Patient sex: M
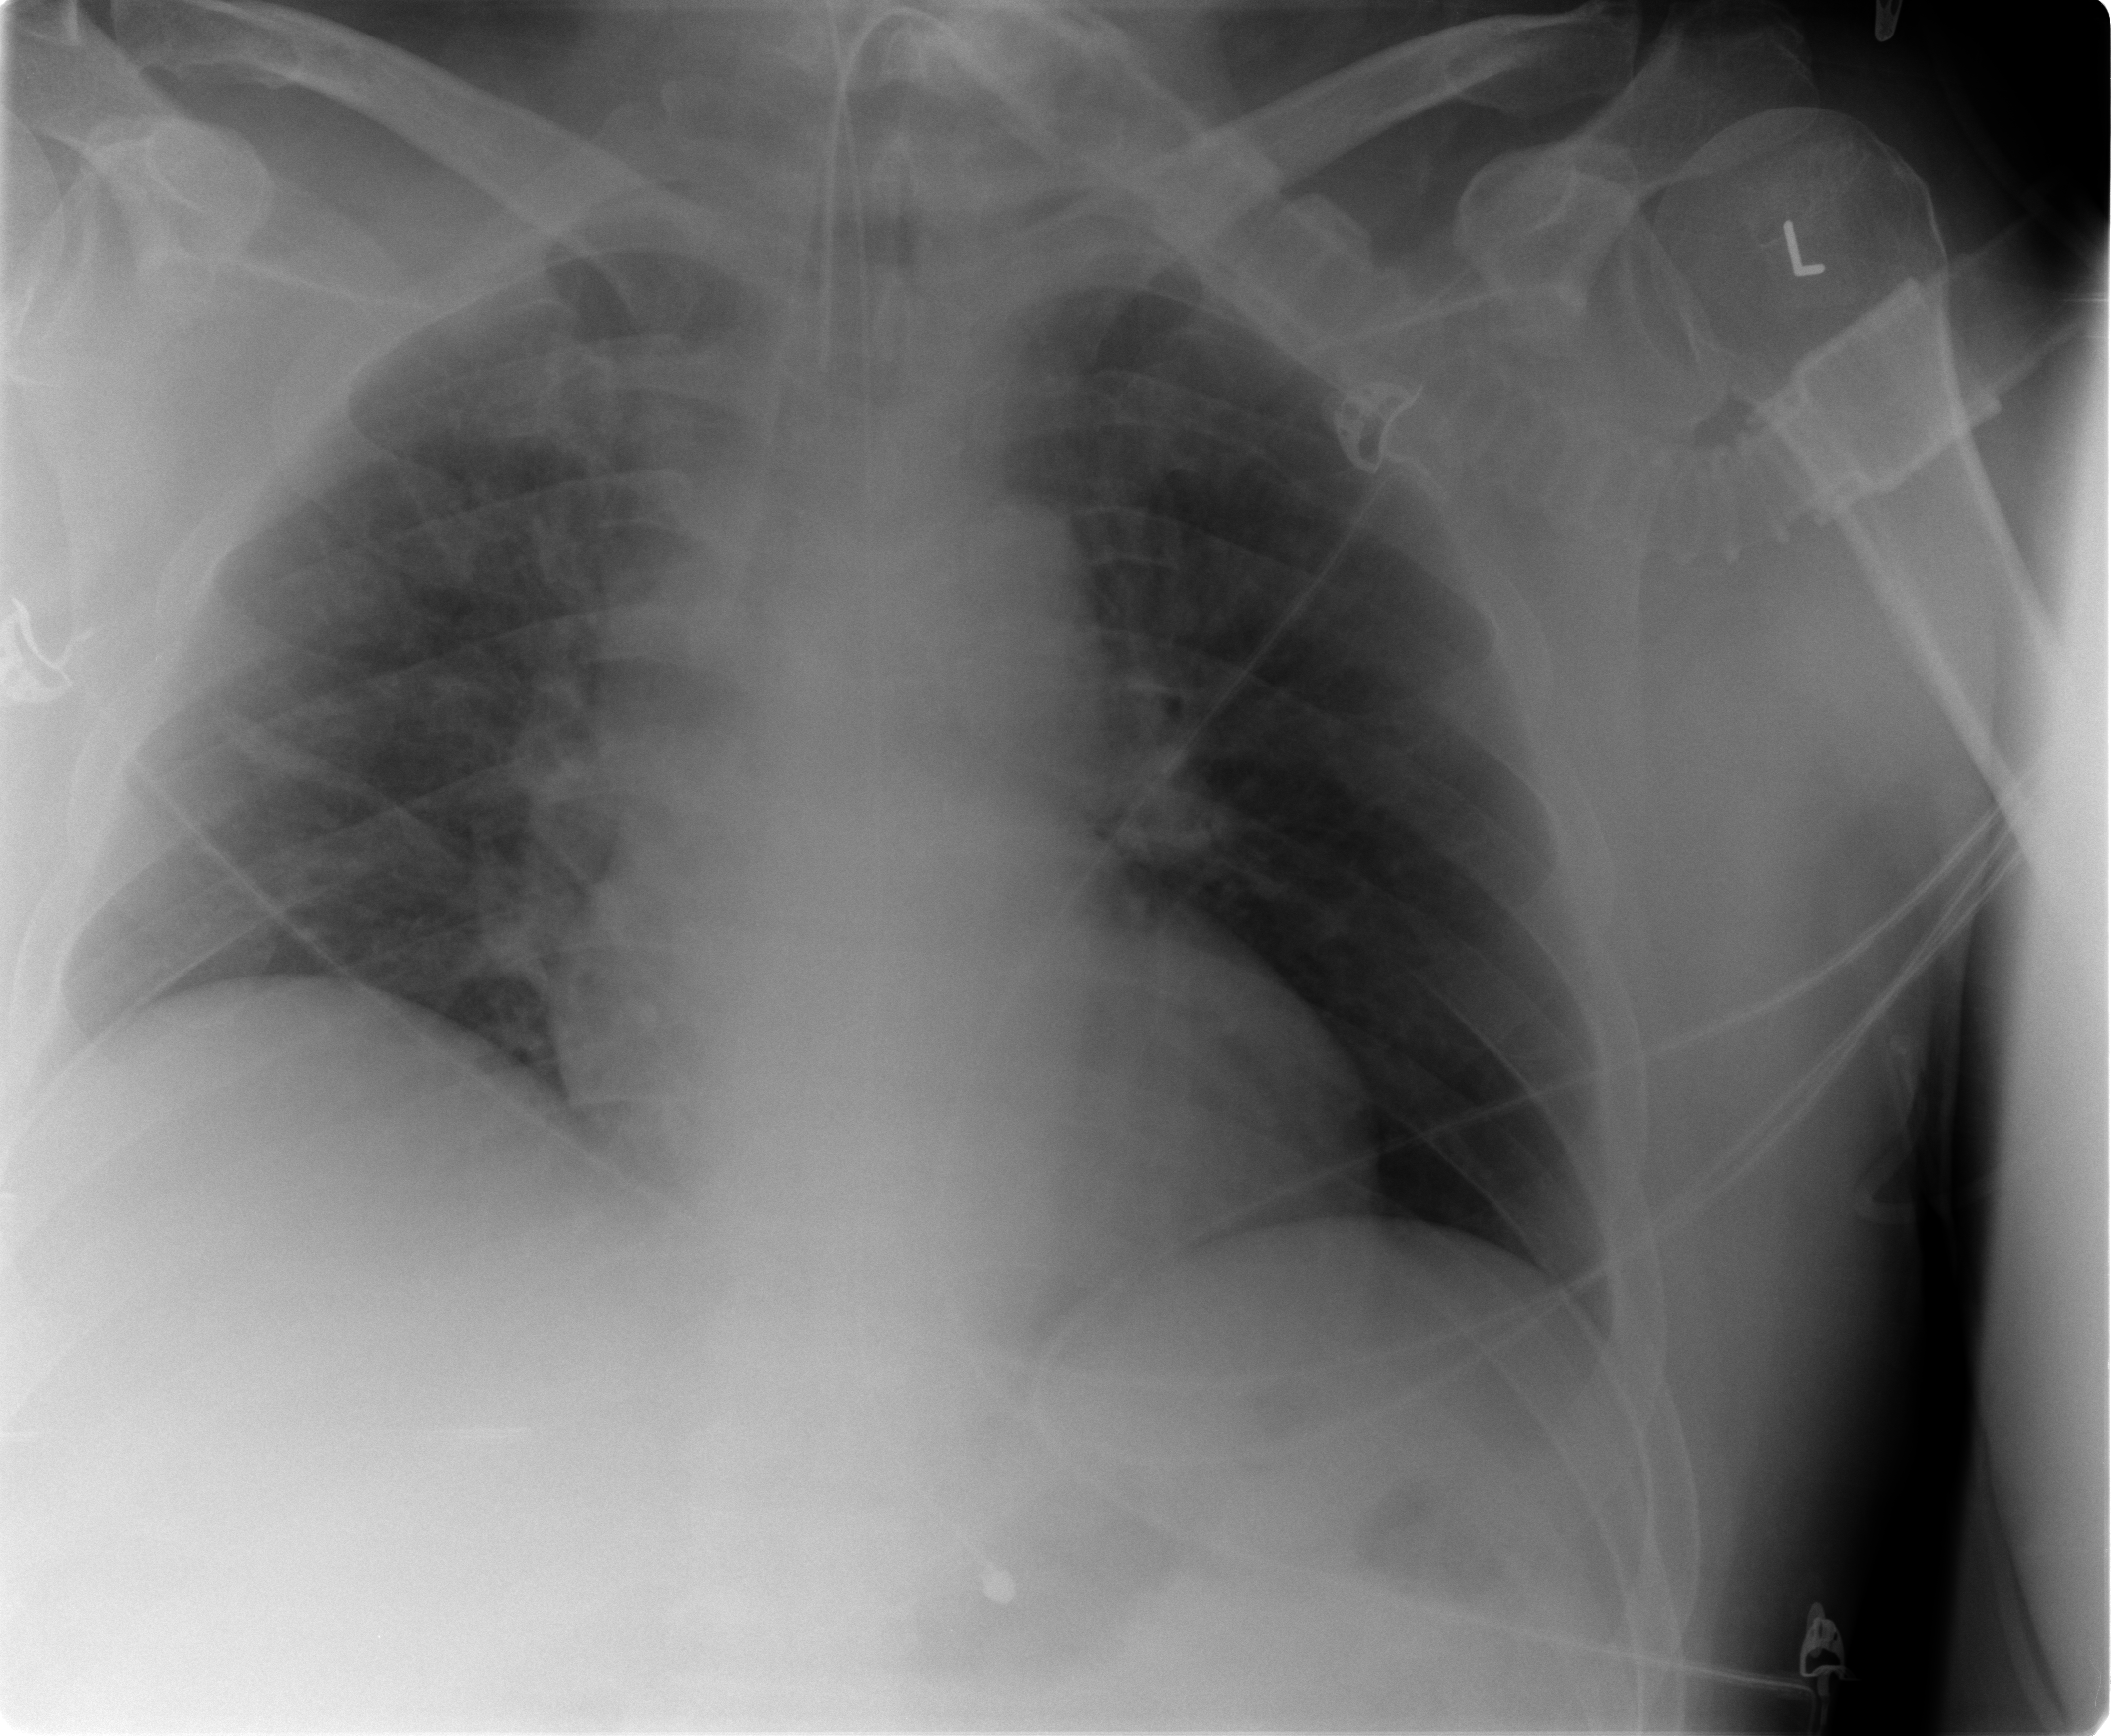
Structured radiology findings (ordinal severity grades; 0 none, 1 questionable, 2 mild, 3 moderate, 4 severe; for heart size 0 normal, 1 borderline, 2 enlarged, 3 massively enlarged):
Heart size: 2
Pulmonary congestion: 2
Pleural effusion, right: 1
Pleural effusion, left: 1
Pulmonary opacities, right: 1
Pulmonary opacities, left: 0
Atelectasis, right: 2
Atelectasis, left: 2